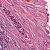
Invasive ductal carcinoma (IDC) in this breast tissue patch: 0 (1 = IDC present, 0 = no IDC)